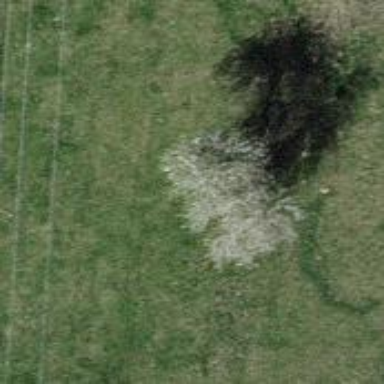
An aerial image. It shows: Broadleaved tree with lush foliage.